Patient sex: F
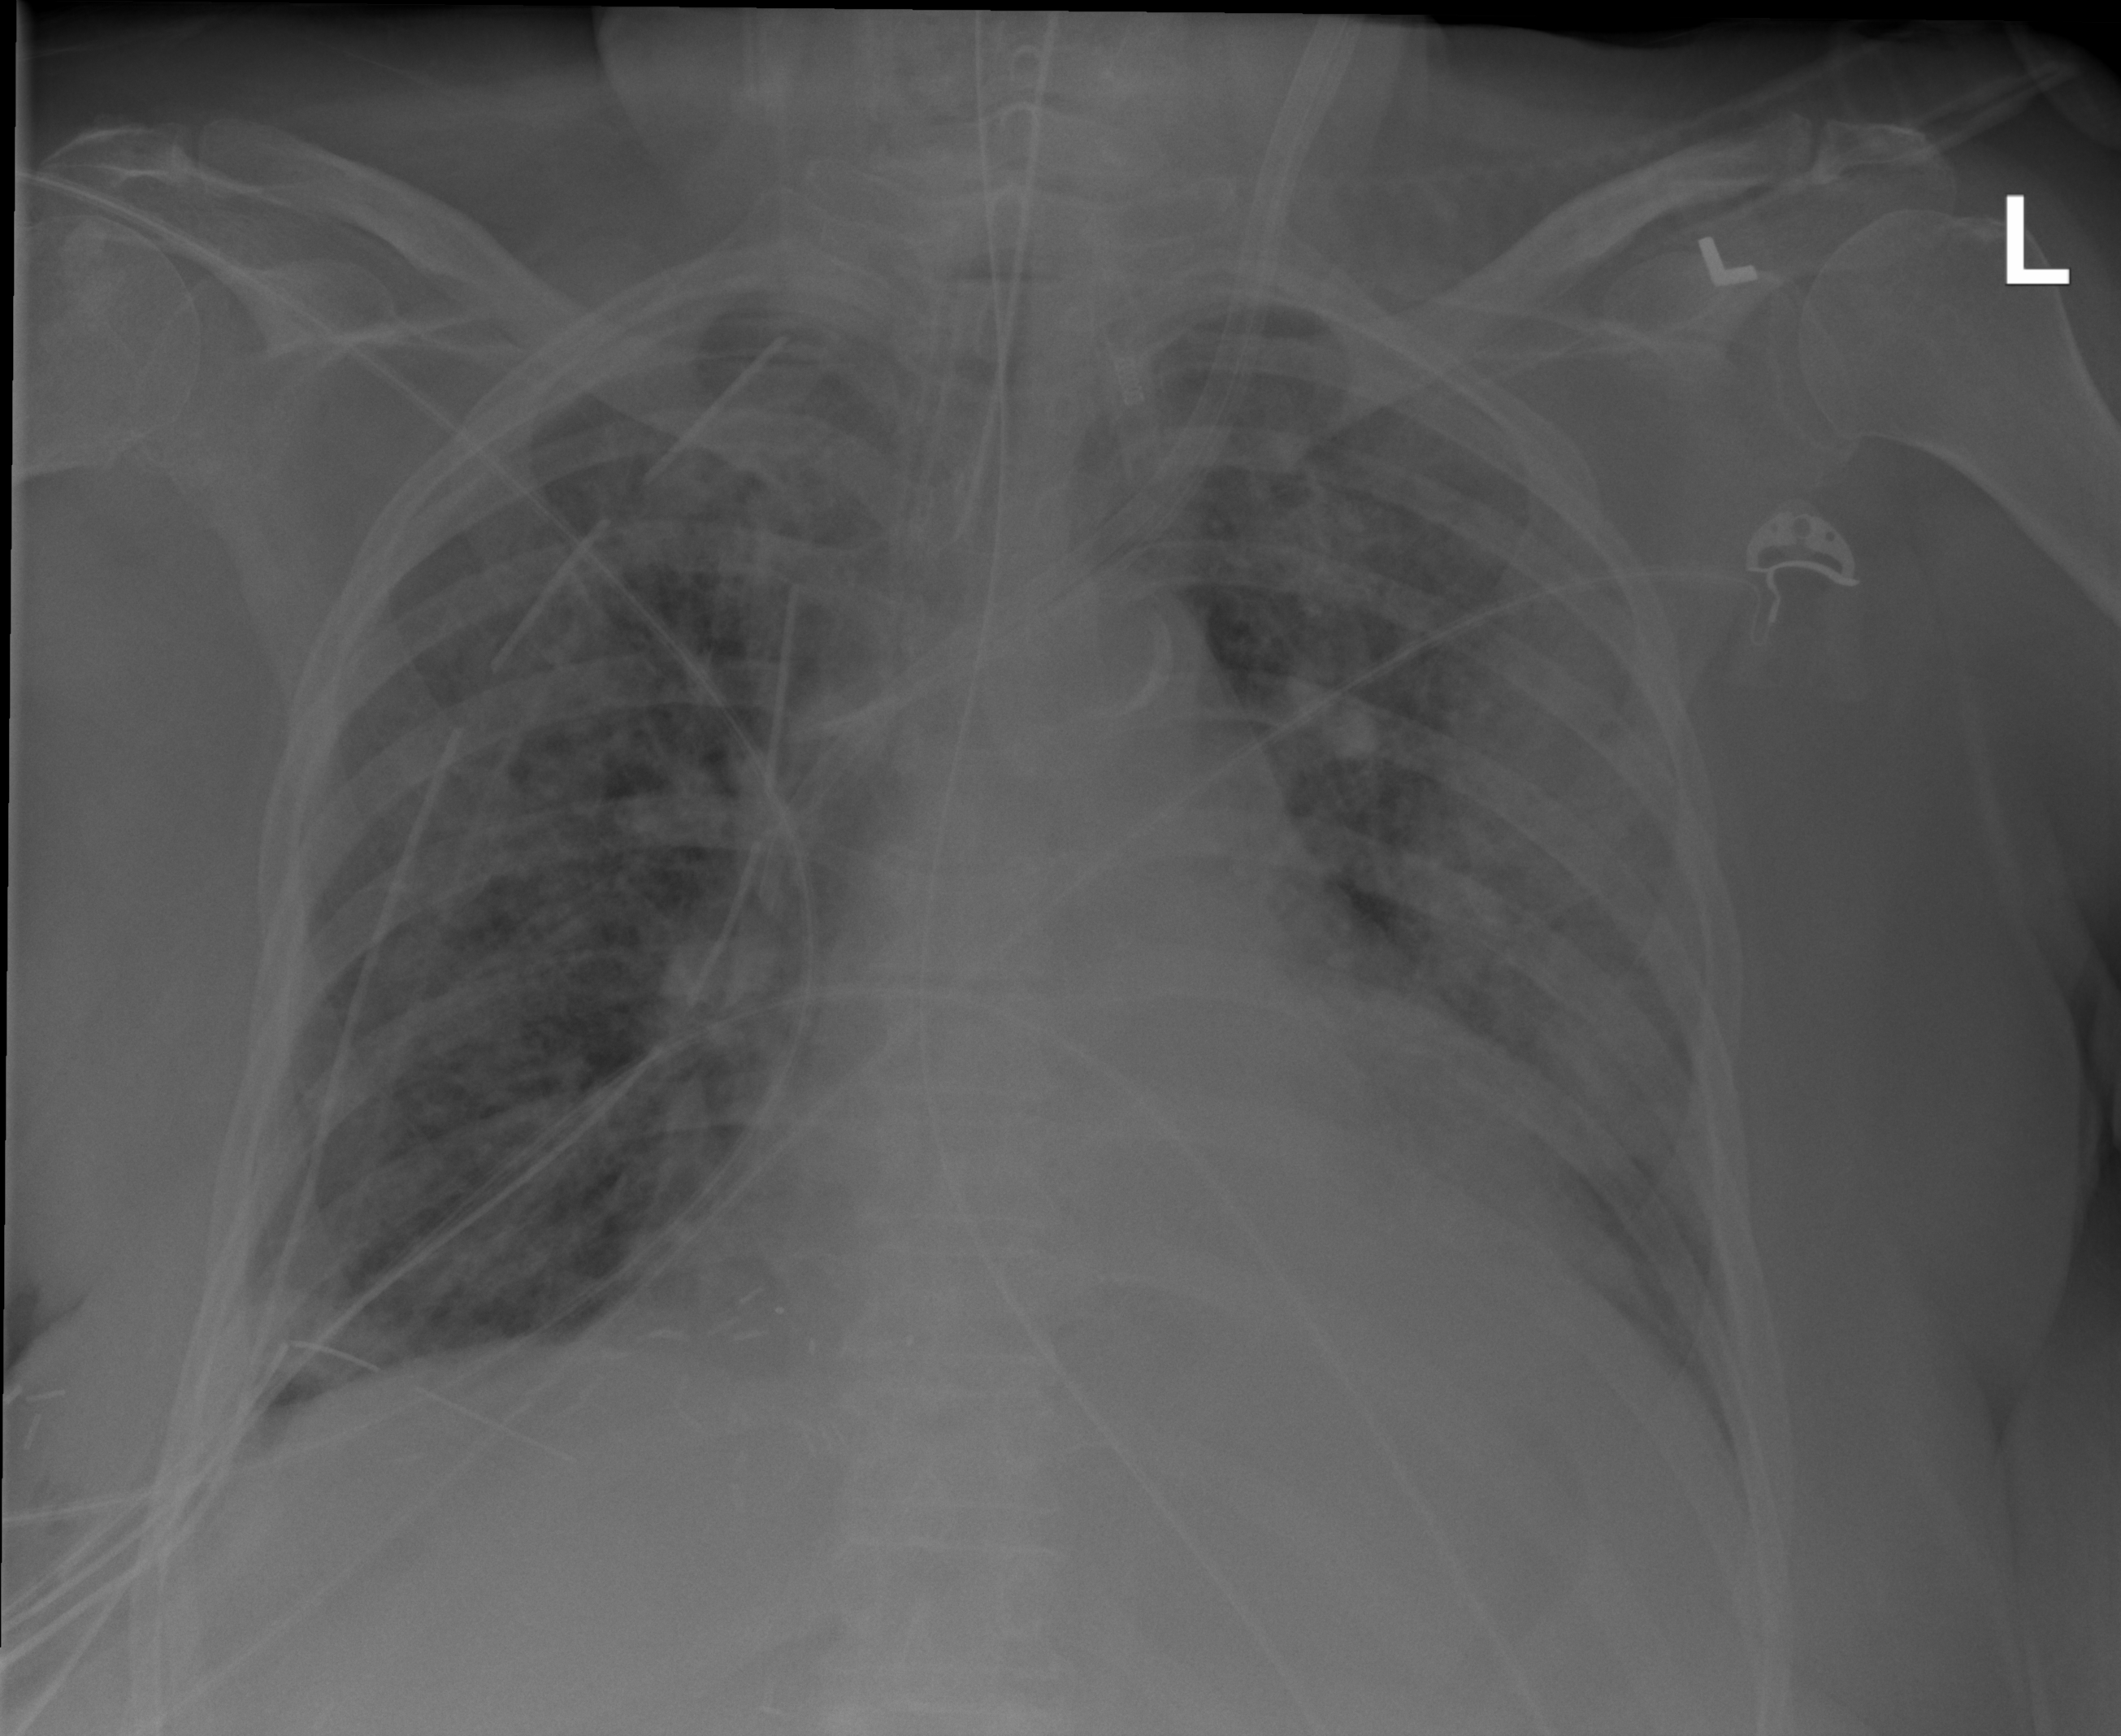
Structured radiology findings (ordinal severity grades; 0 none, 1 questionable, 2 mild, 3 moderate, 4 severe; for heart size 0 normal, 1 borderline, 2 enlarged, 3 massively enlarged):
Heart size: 2
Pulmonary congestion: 2
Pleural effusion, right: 2
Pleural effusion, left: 0
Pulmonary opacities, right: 3
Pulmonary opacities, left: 3
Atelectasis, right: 2
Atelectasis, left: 3